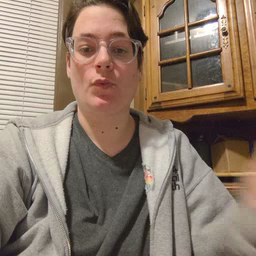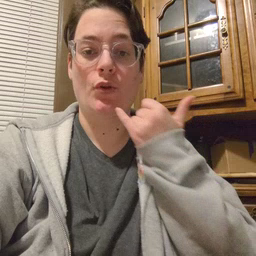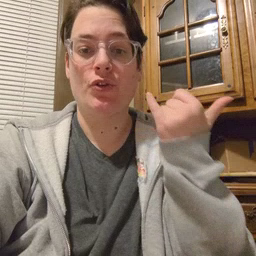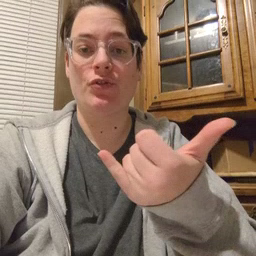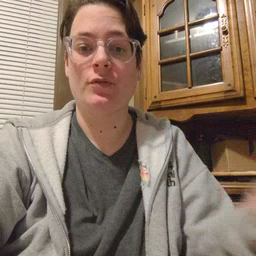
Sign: callonphone